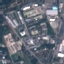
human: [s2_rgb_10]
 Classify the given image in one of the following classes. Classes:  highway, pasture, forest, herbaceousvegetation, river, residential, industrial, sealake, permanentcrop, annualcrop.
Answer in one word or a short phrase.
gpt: Industrial